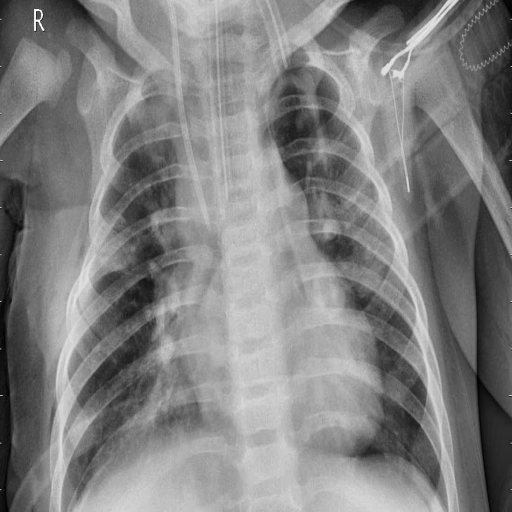
Finding: PNEUMONIA